Aerial crown-view tile of a tropical tree (Barro Colorado Island, Panama), acquired 20250124:
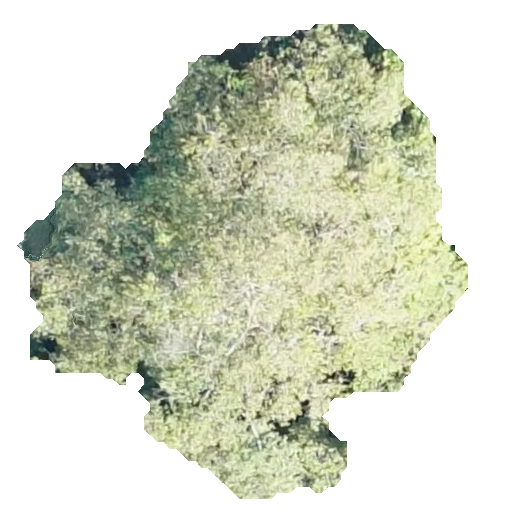
Species: Chrysophyllum cainito
GBIF accepted scientific name: Chrysophyllum cainito
Crown area: 201.037 m²